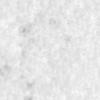
Label: no_change